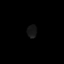
Tissue: lung
Cell type: Myeloid cells
Senescence score: 0.2426
Nuclear area (px): 119
Mean DAPI intensity: 22.563